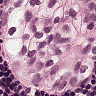
Metastatic tissue present: yes